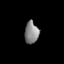
Tissue: lung
Cell type: Others
Senescence score: 0.2221
Nuclear area (px): 299
Mean DAPI intensity: 135.258